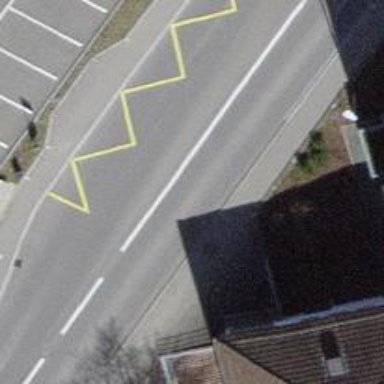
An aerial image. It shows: Bus stop equipped with public transport stop position.